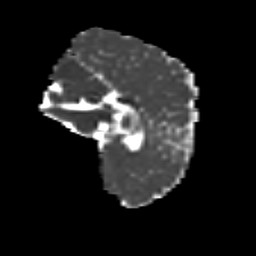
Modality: MD
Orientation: sagittal
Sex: female
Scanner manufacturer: siemens
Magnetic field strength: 3 T
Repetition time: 5 s
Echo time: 0.071 s